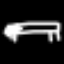
Label: bed